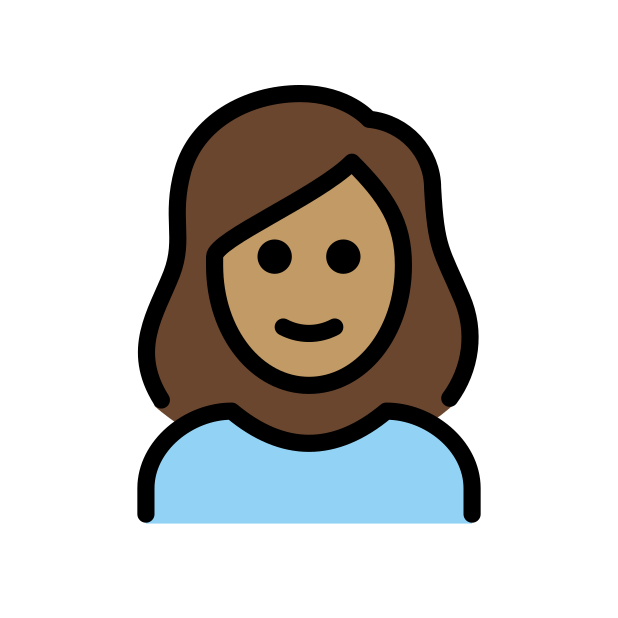
woman: medium skin tone